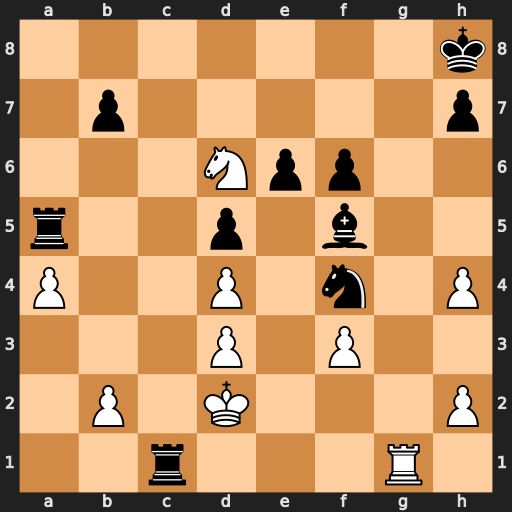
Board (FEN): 7k/1p5p/3Npp2/r2p1b2/P2P1n1P/3P1P2/1P1K3P/2r3R1
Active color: w
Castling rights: -
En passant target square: -
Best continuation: Nf7#